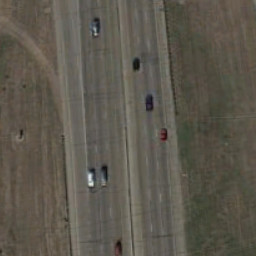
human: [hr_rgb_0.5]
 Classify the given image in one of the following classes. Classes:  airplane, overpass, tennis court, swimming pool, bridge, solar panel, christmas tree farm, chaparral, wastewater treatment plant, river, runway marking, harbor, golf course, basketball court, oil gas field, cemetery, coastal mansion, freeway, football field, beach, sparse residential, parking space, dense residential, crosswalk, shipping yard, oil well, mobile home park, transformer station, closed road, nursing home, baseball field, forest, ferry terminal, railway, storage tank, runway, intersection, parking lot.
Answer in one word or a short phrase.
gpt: freeway